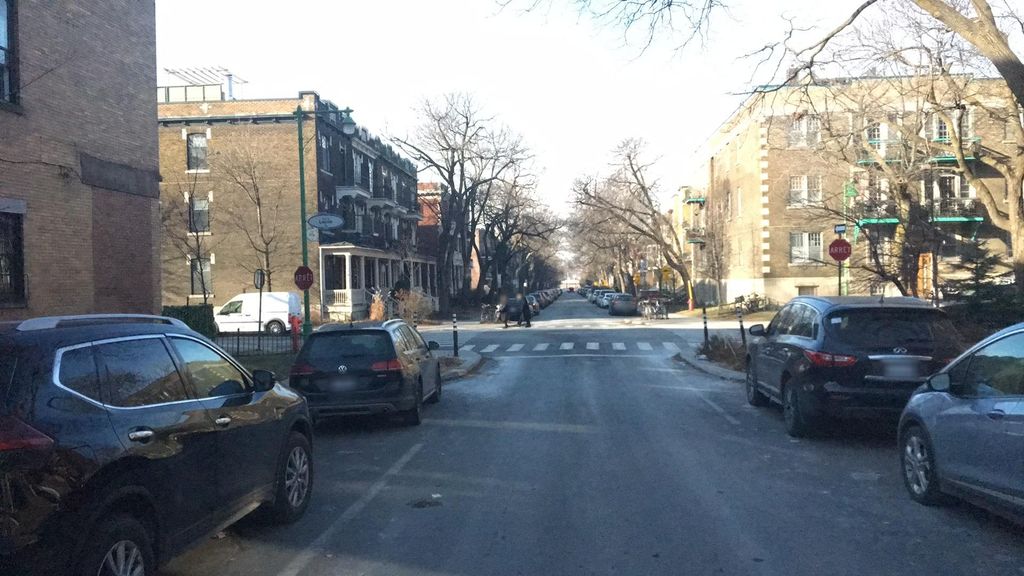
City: montreal